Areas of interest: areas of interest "Comprehensive Gymnasium"
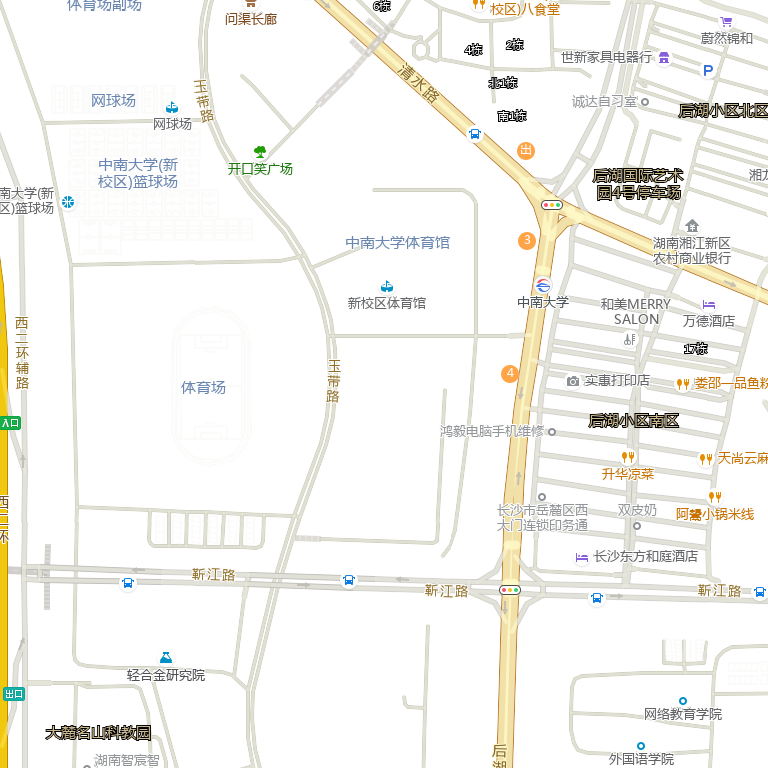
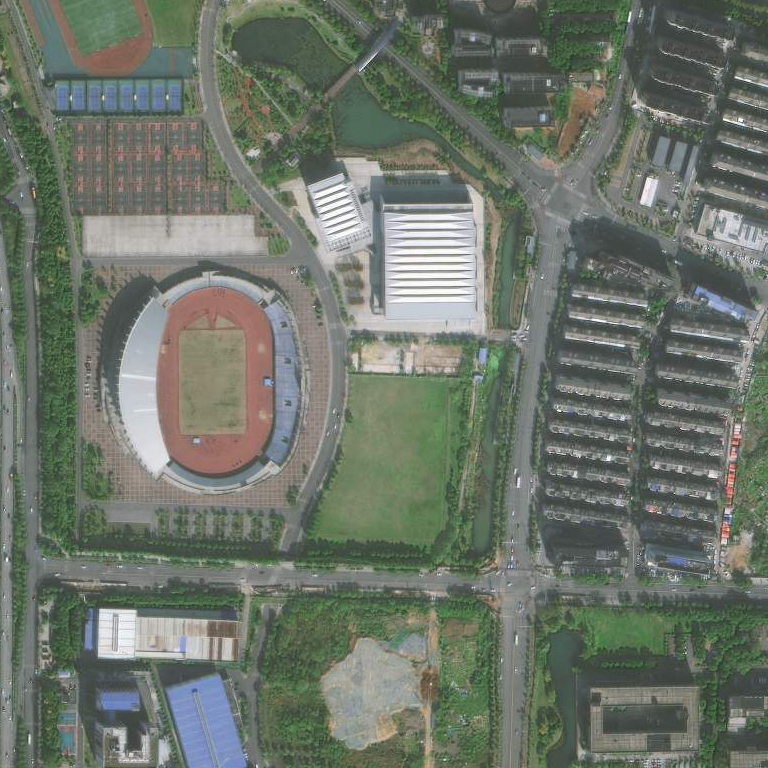